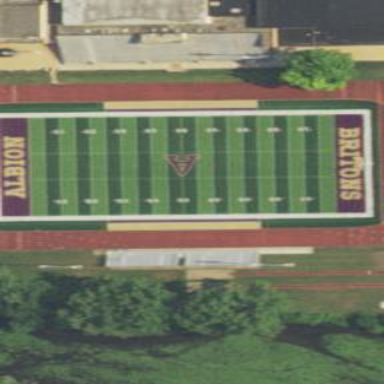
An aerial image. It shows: American football pitch.